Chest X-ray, PA view. Patient: 89 years old, sex F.
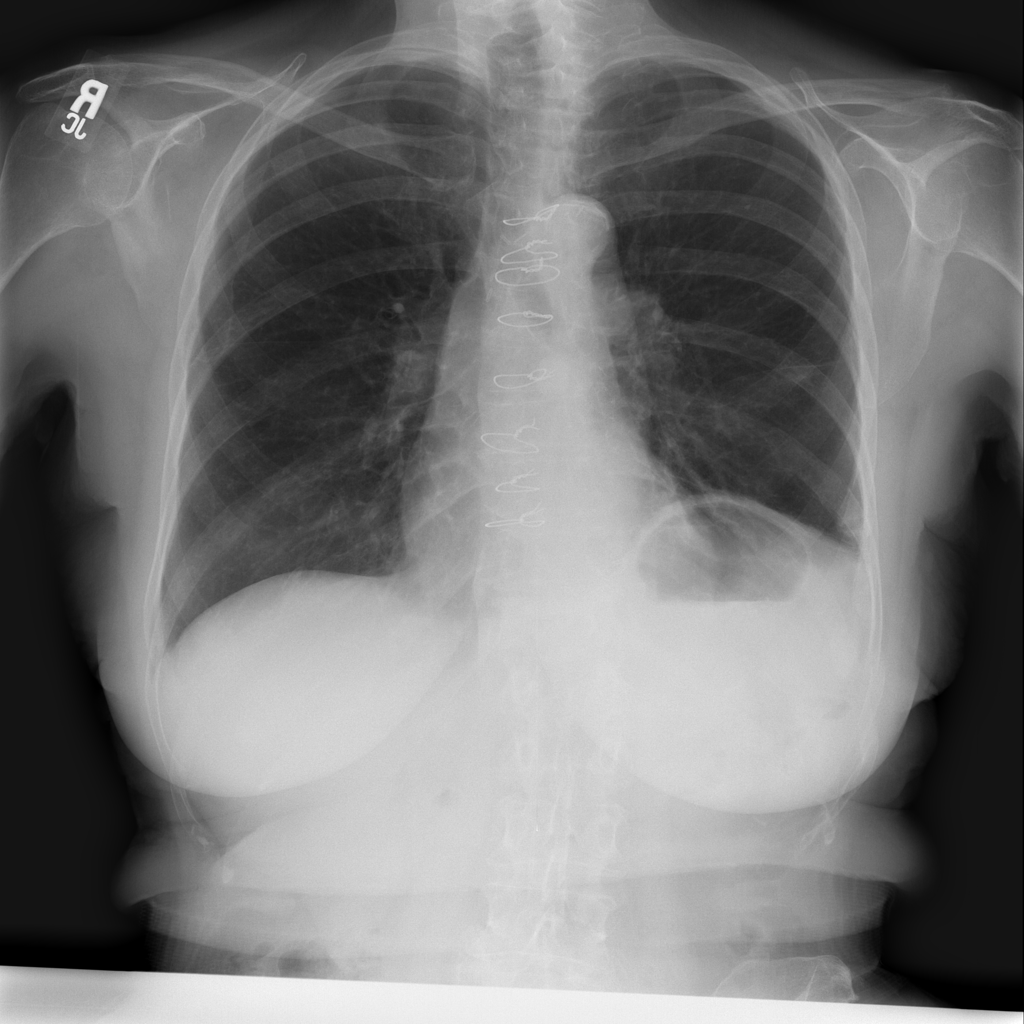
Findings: Atelectasis, Effusion